Field crop: maize
Growth stage: 2
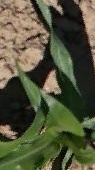
Species: maize